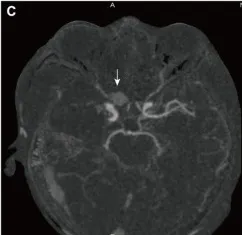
The preoperative evaluation and surgical process in Case 1. (C) Postoperative CTA shows enhancement of the central patent portion of the pseudoaneurysm that protrudes into the sphenoid sinus cavity (arrow).
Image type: radiology (ct)